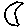
Label: moon